Aerial crown-view tile of a tropical tree (Barro Colorado Island, Panama), acquired 20240716:
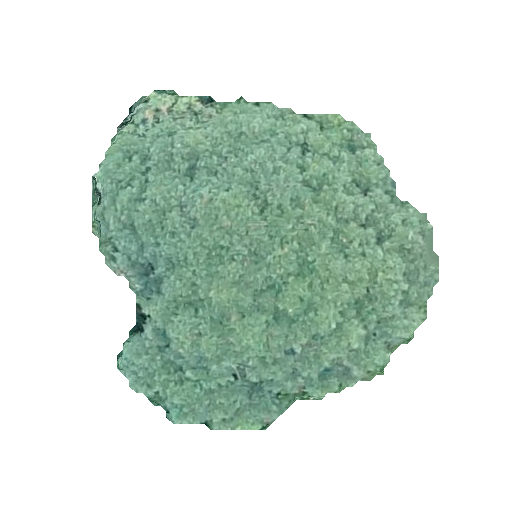
Species: Jacaranda copaia
GBIF accepted scientific name: Jacaranda copaia
Crown area: 135.667 m²